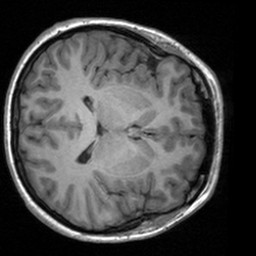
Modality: T1w
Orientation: axial
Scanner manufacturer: siemens
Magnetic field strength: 3 T
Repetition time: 1.9 s
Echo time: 0.00226 s